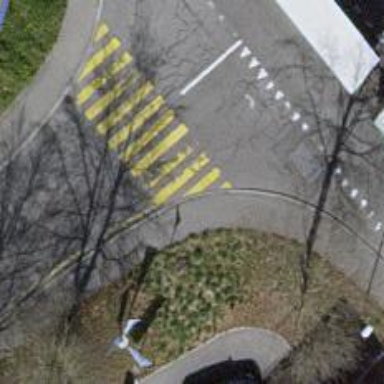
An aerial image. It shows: Marked crossing with zebra stripes on the road.